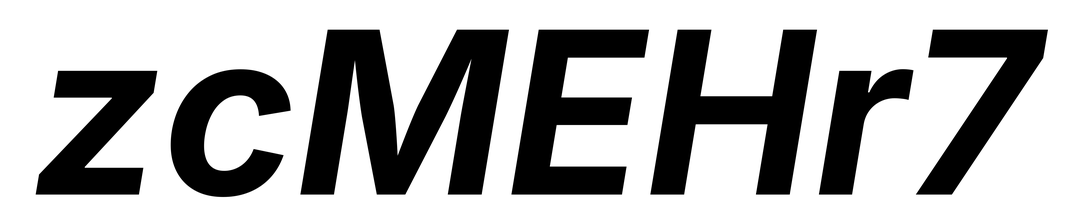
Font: Inter-Italic_Bold_Italic